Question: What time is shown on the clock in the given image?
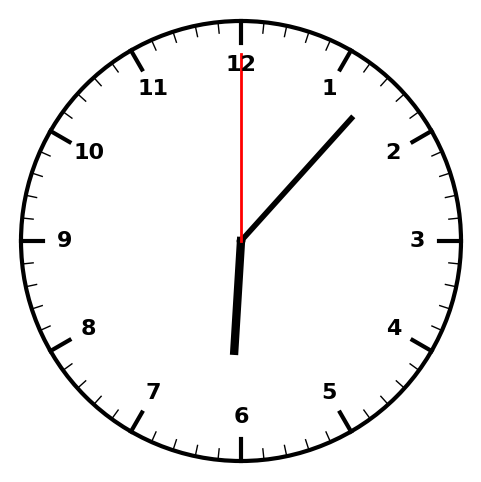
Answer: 06:07:00